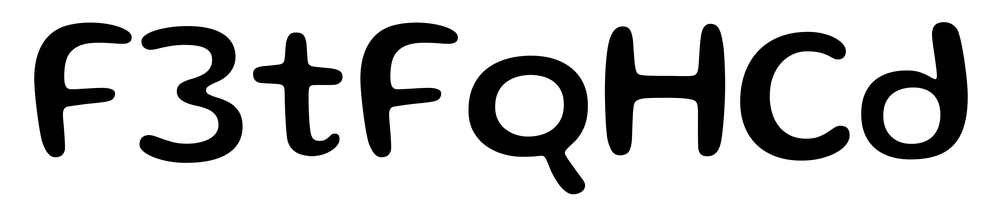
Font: Gluten_Regular